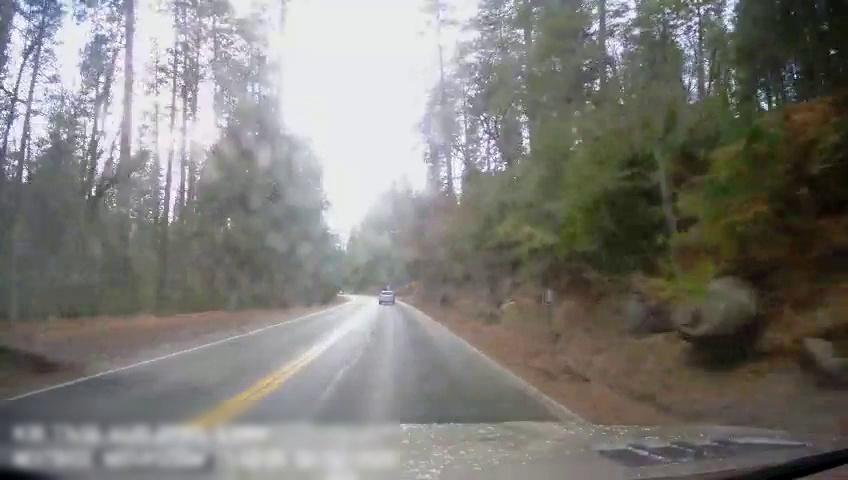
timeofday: Day
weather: Sunny
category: Drivable Space
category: Vehicles | SUV
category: Lanes | Current Lane
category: Lanes | Current Lane
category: Lanes | Opposite Lane
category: Lanes | Opposite Lane